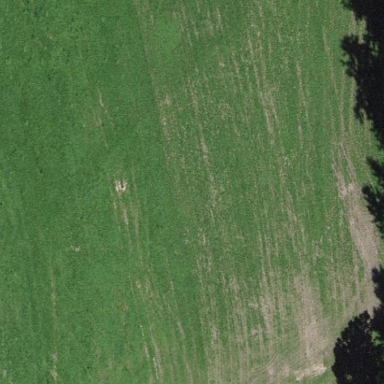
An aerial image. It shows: Beautiful meadow.